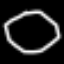
Label: octagon